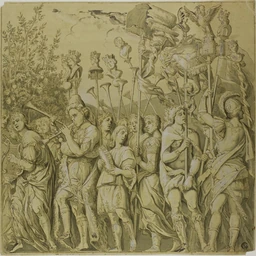
Title: Triumphs of Julius Caesar: Canvas No. VII
Artist: Andrea Mantegna
Caption: triumphs of julius caesar: canvas no. vii, ink with wash, preparing, paper (fiber product), lead white, opaque white pigment, white pigment, pigment, colorant, brown ink, colored ink, ink, coating (material), gray wash, wash, yellow wash, drawings (visual works), prints and drawing, andrea mantegna, a work made of pen and brown ink, with brush and gray wash, heightened with lead white (oxidized), on cream laid paper prepared with yellow wash, drawing and watercolor, prints and drawings, art institute of chicago